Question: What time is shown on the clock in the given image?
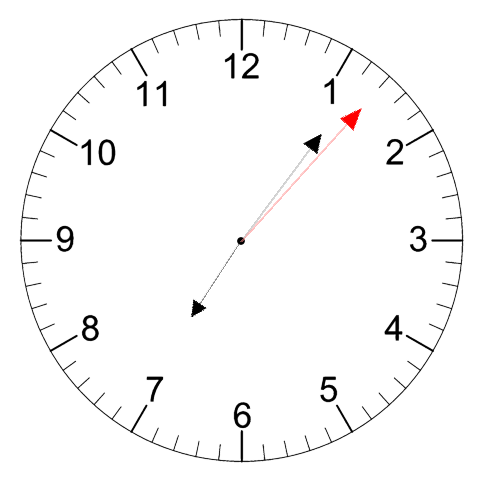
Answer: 07:06:07